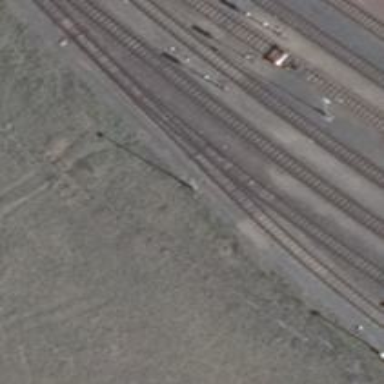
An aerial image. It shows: Railway spur service.